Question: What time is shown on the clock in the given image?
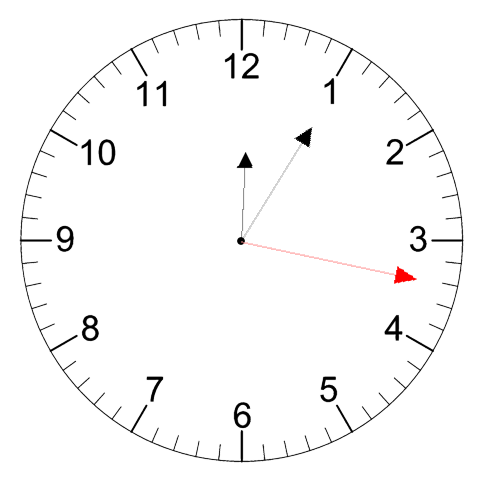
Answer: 12:05:17